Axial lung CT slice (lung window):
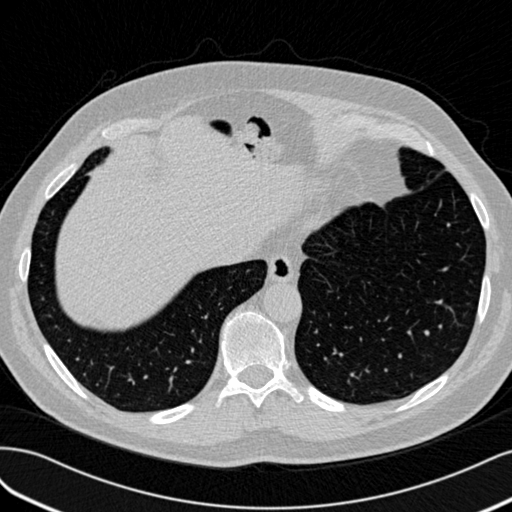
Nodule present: no